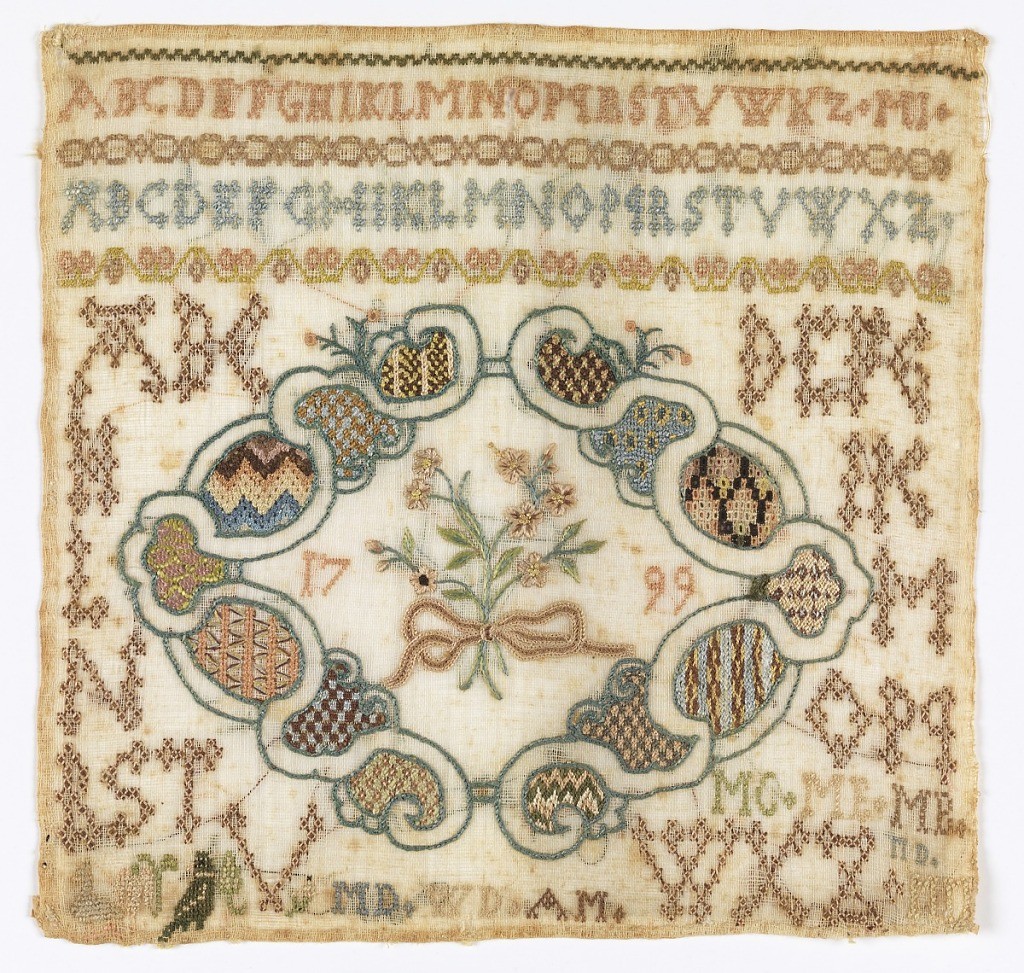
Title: Sampler
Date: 1799
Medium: silk embroidery on linen foundation Technique: embroidered in cross, stem, chain, eye, four-sided, rococo, knot, satin, roumanian, and running stitches on plain weave foundation
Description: Two alphabets at the top (missing the letter J) and three narrow pattern bands, followed by a rococo frame containing examples of various stitches, and enclosing a floral spray and the date 1799. With initials and figures of animals at the edge.